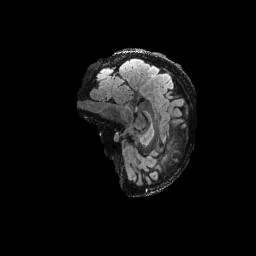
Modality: FLAIR
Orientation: sagittal
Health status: ill
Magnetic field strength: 3 T